Question: Im employing <URL> to do rich text editing. But the 'lineHeight' of the 'EGOTextView' appears a little smaller than in the 'UITextView', which are set the same font.
I have tried to set the 'kCTParagraphStyleSpecifierMinimumLineHeight' and 'kCTParagraphStyleSpecifierMaximumLineHeight' in the default attribute, but it is not a good solution as I need to insert image which has to modify the 'lineHeight'. Any help will be appreciated:)

'''
- (void)viewDidLoad {
[super viewDidLoad];
UISegmentedControl *segment = [[UISegmentedControl alloc] initWithItems:[NSArray arrayWithObjects:@"UITextView", @"EGOTextView", nil]];
segment.segmentedControlStyle = UISegmentedControlStyleBar;
[segment addTarget:self action:@selector(segmentChanged:) forControlEvents:UIControlEventValueChanged];
self.navigationItem.titleView = segment;
[segment release];
if (_textView==nil) {
UITextView *textView = [[UITextView alloc] initWithFrame:self.view.bounds];
textView.autoresizingMask = UIViewAutoresizingFlexibleWidth | UIViewAutoresizingFlexibleHeight;
textView.font = [UIFont systemFontOfSize:14];
[self.view addSubview:textView];
self.textView = textView;
[textView release];
}
if (_egoTextView==nil) {
EGOTextView *view = [[EGOTextView alloc] initWithFrame:self.view.bounds];
view.autoresizingMask = UIViewAutoresizingFlexibleWidth | UIViewAutoresizingFlexibleHeight;
view.delegate = (id<EGOTextViewDelegate>)self;
[self.view addSubview:view];
self.egoTextView = view;
self.egoTextView.delegate = self;
[view release];
[self.egoTextView setFont:[UIFont systemFontOfSize:14]];
}
[segment setSelectedSegmentIndex:1];
}
'''
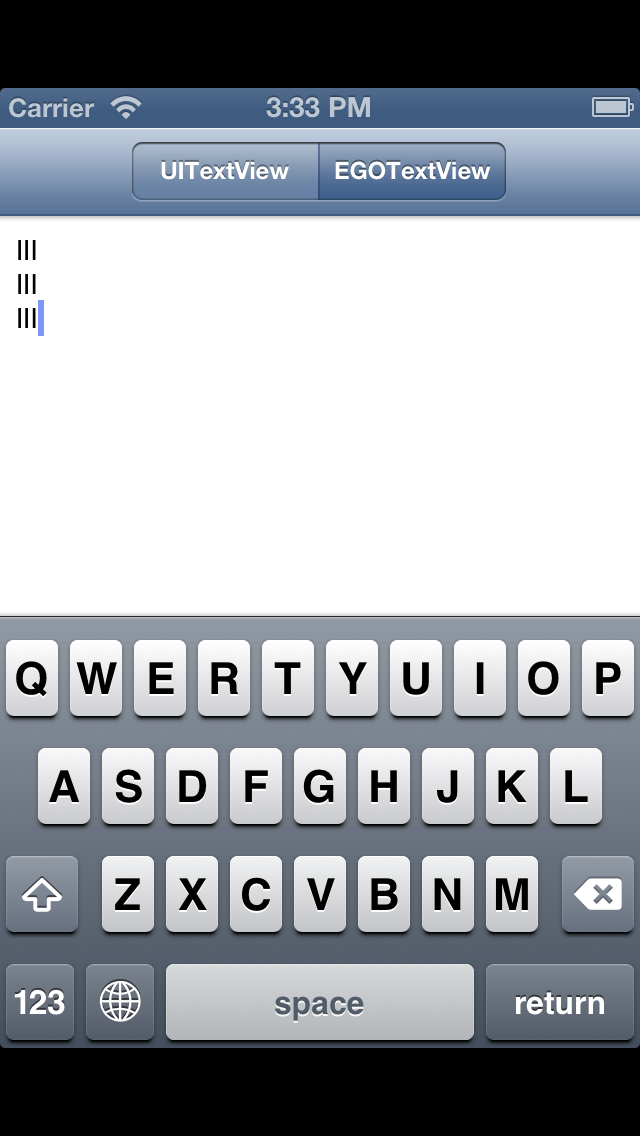
Answer: You can set the 'kCTParagraphStyleSpecifierLineSpacing' on the 'CTParagraphStyleSetting' for the 'NSAttributedString' to the number of points you would like to separate lines by. Alternatively, you could also specify a line height multiple using 'kCTParagraphStyleSpecifierLineHeightMultiple', for increasing line height by a factor.
Here's a quick example:
'''
CGFloat lineSpacing = 0.f; // spacing, in points
CGFloat lineHeightMultiple = 0.f; // line height multiple
CTParagraphStyleSetting paragraphStyles[2] = {
{.spec = kCTParagraphStyleSpecifierLineSpacing, .valueSize = sizeof(CGFloat), .value = (const void *)&lineSpacing},
{.spec = kCTParagraphStyleSpecifierLineHeightMultiple, .valueSize = sizeof(CGFloat), .value = (const void *)&lineHeightMultiple}
};
CTParagraphStyleRef paragraphStyle = CTParagraphStyleCreate(paragraphStyles, 10);
[NSDictionary dictionaryWithObject:(__bridge id)paragraphStyle
forKey:(NSString *)kCTParagraphStyleAttributeName];
CFRelease(paragraphStyle);
'''